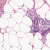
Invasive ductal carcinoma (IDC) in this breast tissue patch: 0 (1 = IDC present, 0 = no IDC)